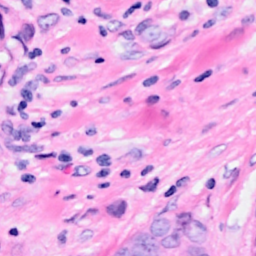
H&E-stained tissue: Breast